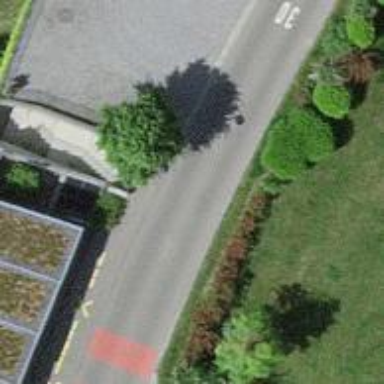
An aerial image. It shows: Paved road with steps.